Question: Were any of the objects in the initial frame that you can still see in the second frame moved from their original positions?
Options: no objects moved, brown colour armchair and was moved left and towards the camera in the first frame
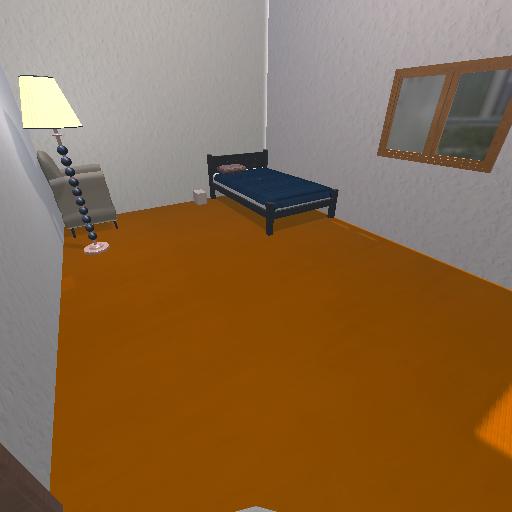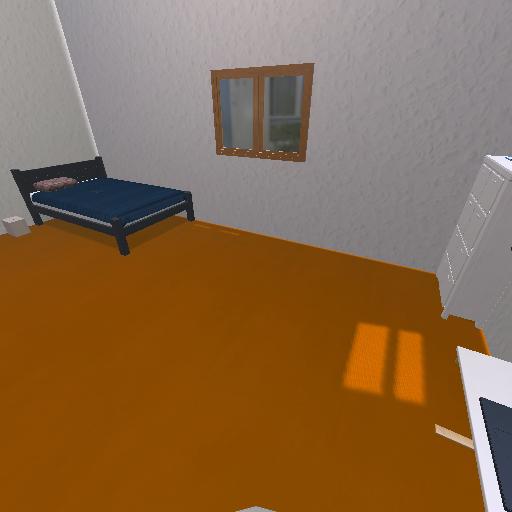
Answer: no objects moved